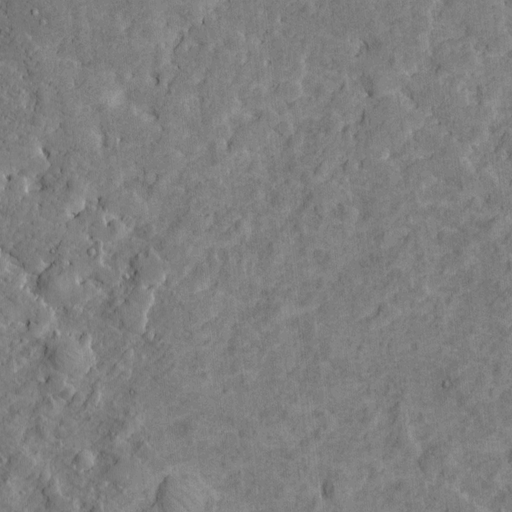
Classes present: Background